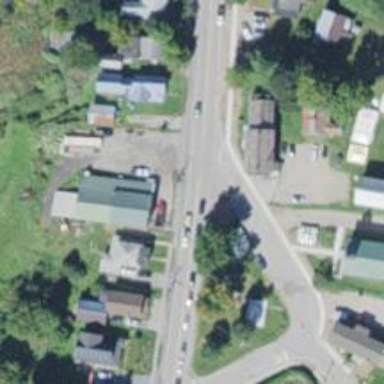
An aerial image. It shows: Stop road.